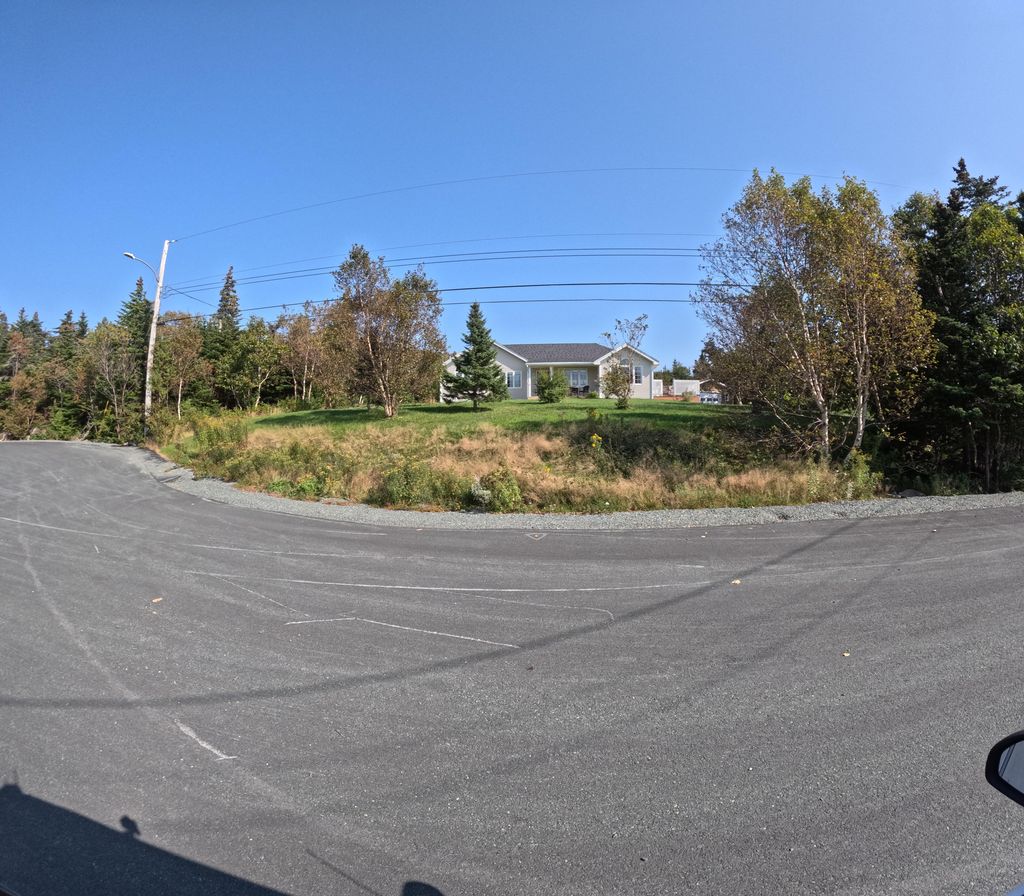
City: st_johns